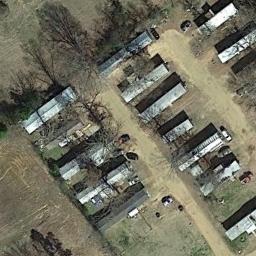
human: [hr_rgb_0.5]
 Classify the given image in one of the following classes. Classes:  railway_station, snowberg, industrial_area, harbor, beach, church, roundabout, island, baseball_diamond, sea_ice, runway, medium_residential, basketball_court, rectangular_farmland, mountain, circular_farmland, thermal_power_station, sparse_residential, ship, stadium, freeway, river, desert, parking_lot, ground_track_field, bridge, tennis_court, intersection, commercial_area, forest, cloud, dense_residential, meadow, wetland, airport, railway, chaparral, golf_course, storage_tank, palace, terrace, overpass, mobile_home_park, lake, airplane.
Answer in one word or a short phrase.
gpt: mobile_home_park